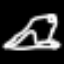
Label: frog